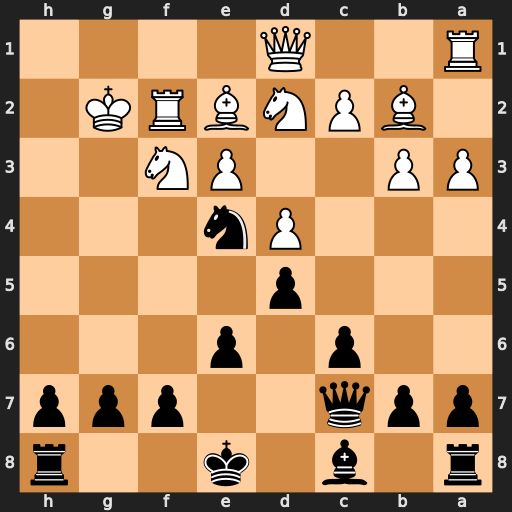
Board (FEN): r1b1k2r/ppq2ppp/2p1p3/3p4/3Pn3/PP2PN2/1BPNBRK1/R2Q4
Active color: b
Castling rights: kq
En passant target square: -
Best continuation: Qg3+ Kf1 Qxf2#